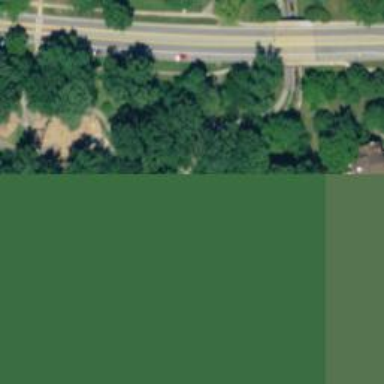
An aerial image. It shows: Path.